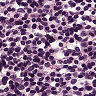
Metastatic tissue present: no